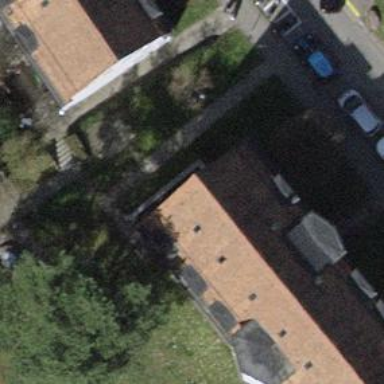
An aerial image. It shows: Gambrel-roofed building with apartments.